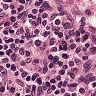
Metastatic tissue present: no